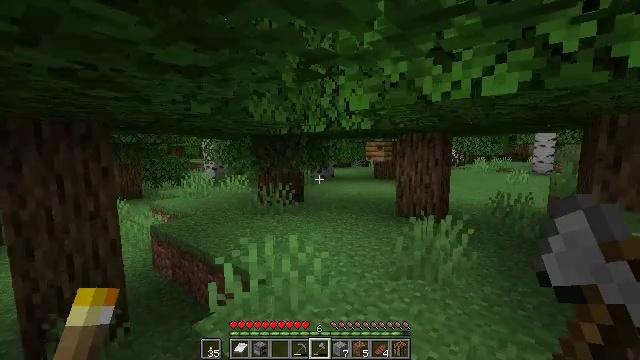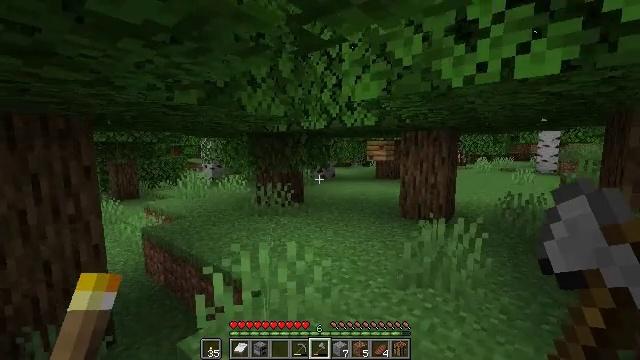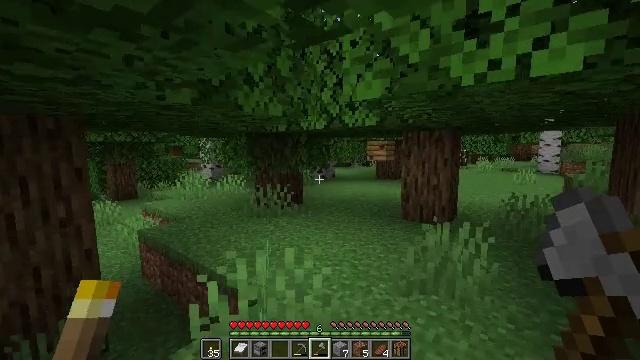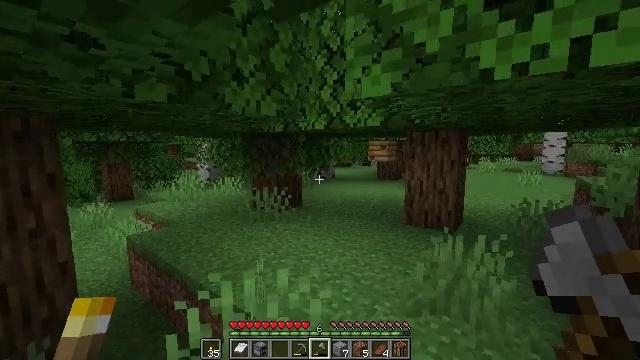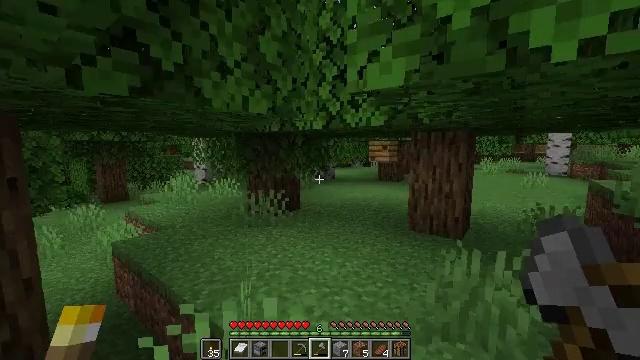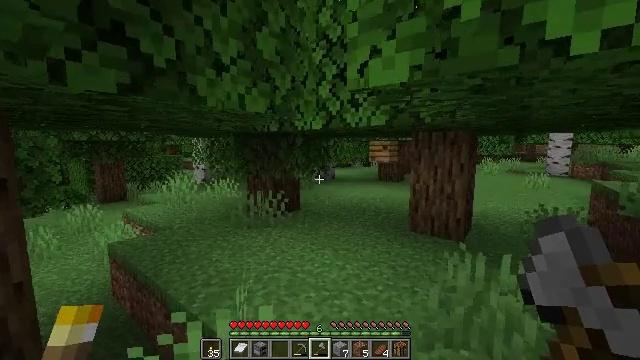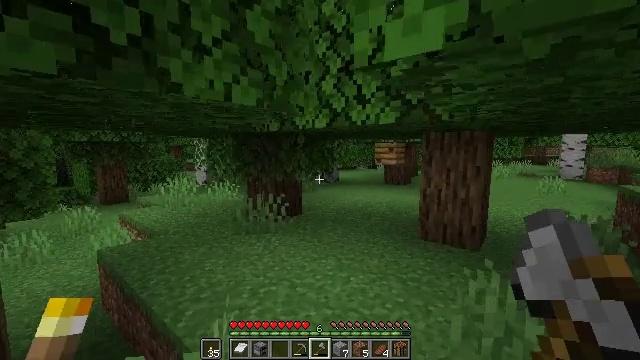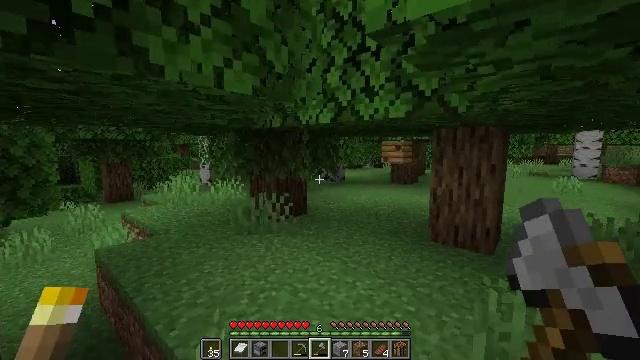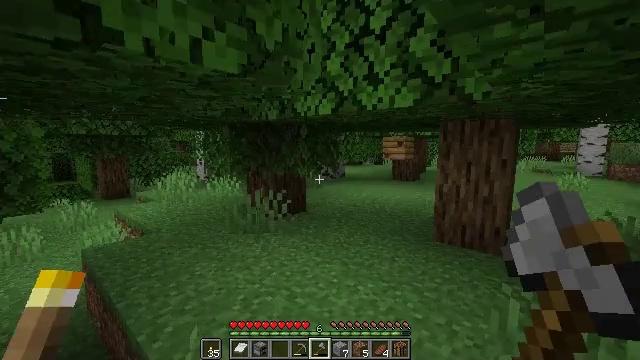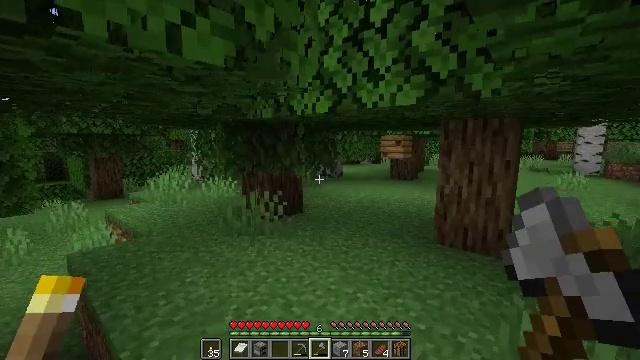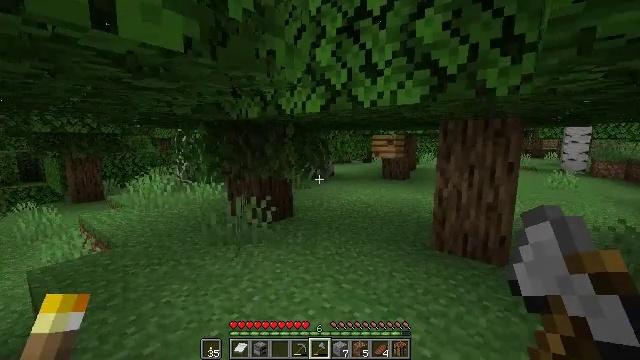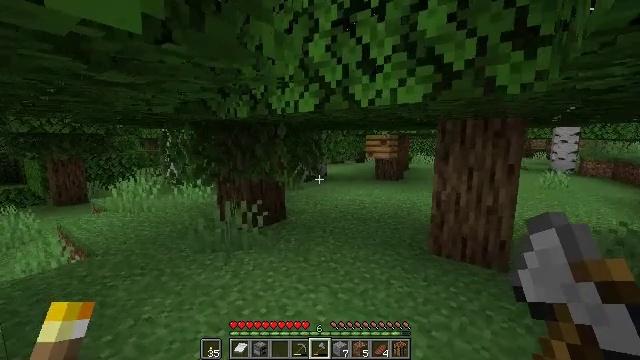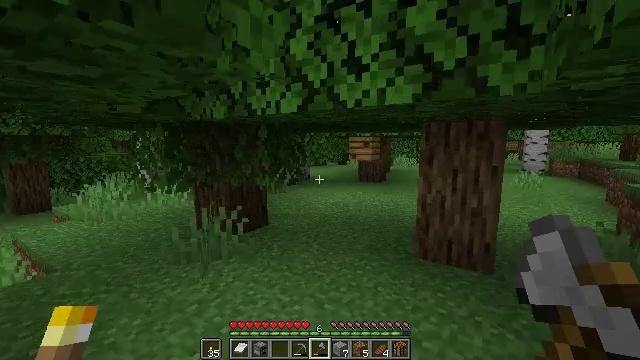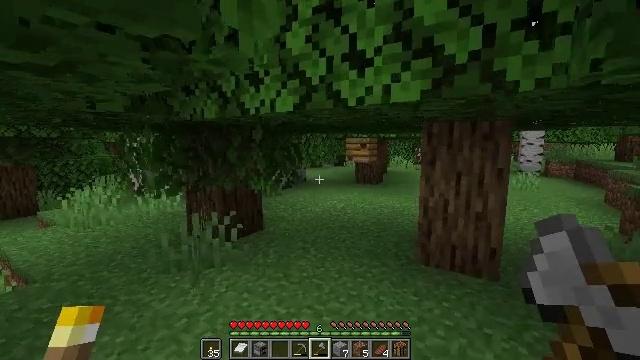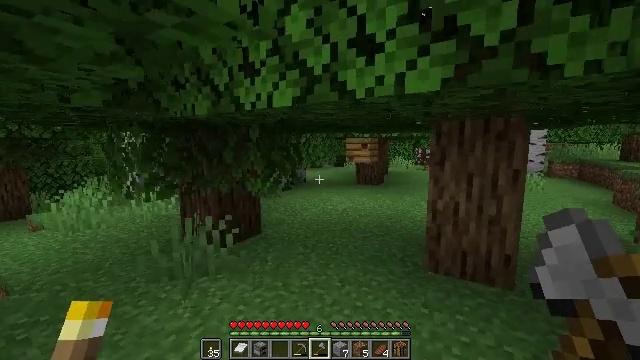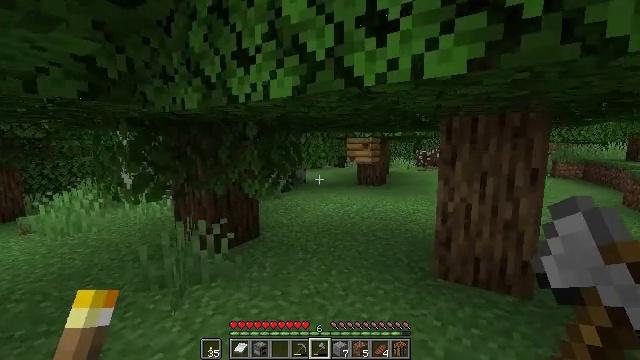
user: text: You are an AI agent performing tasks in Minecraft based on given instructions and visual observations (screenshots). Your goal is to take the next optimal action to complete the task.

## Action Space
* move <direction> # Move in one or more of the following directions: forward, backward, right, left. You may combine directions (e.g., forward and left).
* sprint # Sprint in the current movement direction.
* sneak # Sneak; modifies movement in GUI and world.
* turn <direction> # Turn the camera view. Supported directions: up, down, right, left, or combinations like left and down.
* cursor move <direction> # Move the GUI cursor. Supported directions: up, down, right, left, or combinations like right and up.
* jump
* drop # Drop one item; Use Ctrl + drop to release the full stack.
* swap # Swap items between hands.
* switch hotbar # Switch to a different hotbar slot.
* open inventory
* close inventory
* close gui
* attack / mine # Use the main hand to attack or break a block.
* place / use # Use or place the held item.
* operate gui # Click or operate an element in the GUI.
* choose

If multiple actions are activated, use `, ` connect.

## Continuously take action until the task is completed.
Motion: motion action
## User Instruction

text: Collect the bee nest for honey.
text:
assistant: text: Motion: move forward
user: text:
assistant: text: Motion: move forward
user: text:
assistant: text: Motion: move forward
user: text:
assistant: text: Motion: move forward
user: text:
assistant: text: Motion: move forward
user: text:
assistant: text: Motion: move forward, turn left
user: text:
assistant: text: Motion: move forward, turn left
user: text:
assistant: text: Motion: move forward
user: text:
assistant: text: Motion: move forward
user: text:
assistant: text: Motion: move forward, turn right
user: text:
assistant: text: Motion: move forward, turn right
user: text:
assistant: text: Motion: move forward, turn right
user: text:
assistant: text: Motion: move forward
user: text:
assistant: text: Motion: move forward
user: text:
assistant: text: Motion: move forward
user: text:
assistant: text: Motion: move forward
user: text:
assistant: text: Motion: move forward
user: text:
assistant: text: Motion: move forward
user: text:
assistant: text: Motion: move forward
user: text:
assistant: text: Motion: move forward
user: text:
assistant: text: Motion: move forward
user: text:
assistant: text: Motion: move forward
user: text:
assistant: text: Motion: move forward
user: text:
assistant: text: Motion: move forward
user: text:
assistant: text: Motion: move forward
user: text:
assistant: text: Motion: move forward, turn right
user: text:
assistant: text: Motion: move forward, turn right
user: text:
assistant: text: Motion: move forward
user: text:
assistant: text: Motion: move forward, turn right
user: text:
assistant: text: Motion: move forward